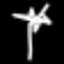
Label: palm tree